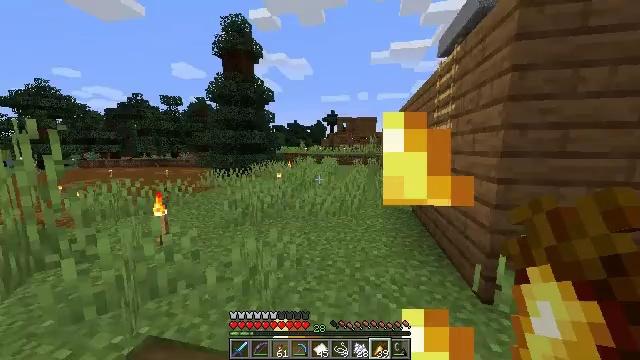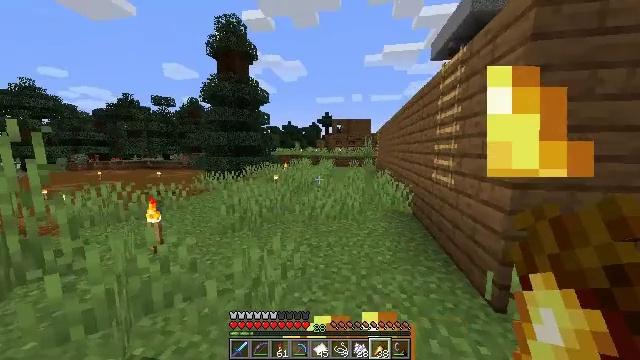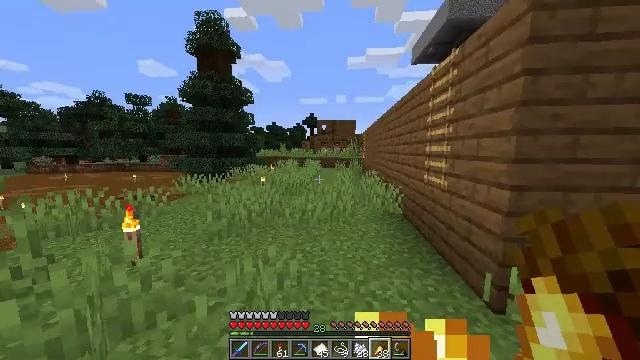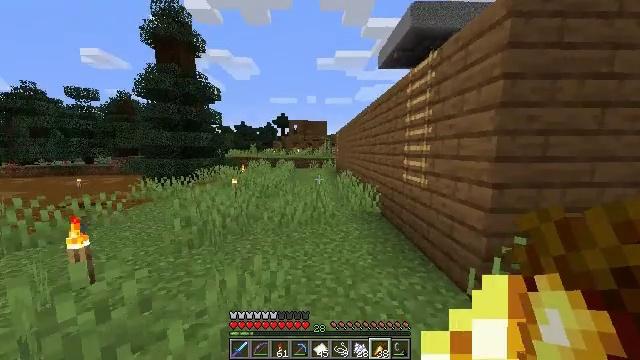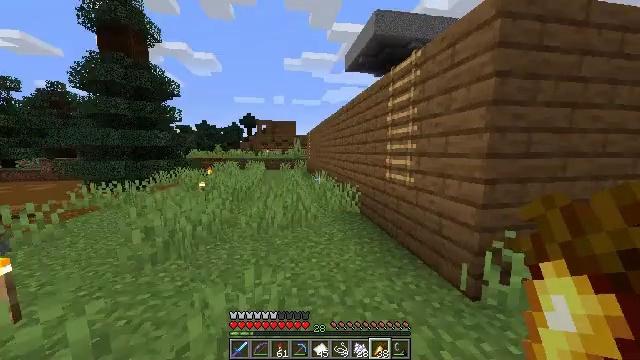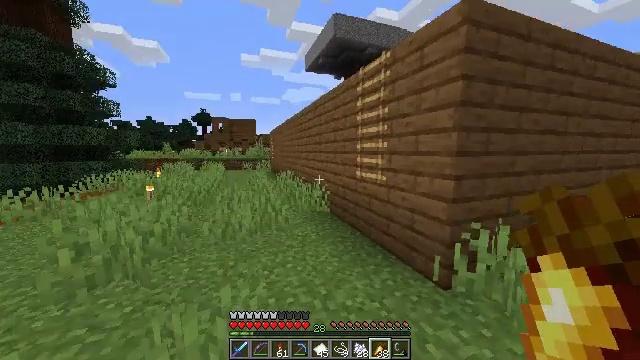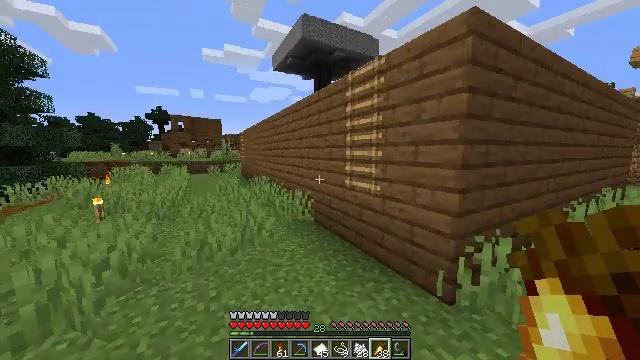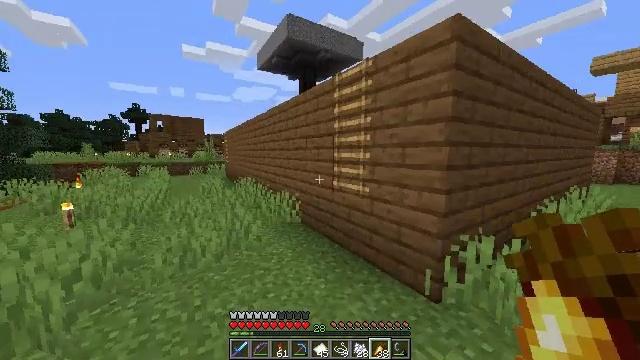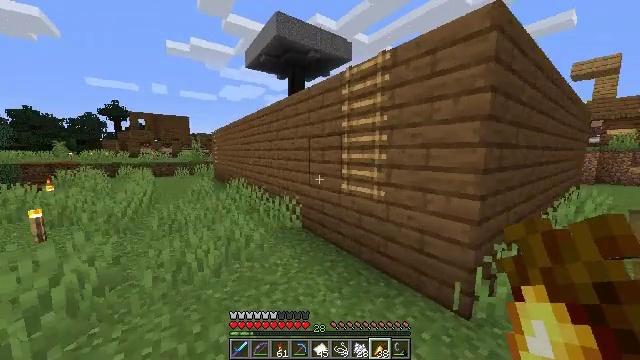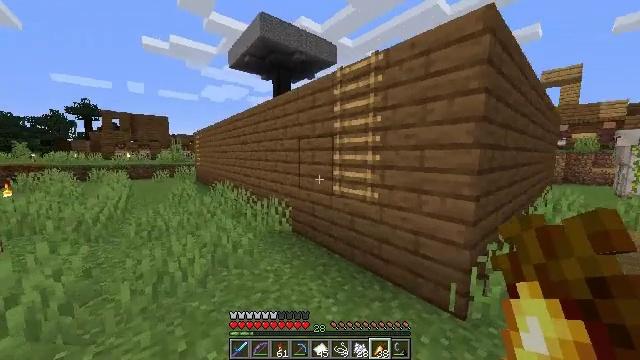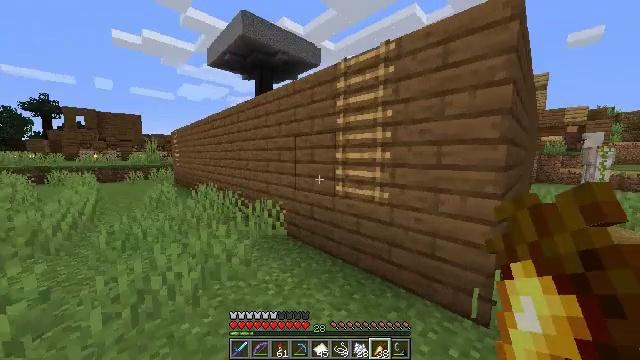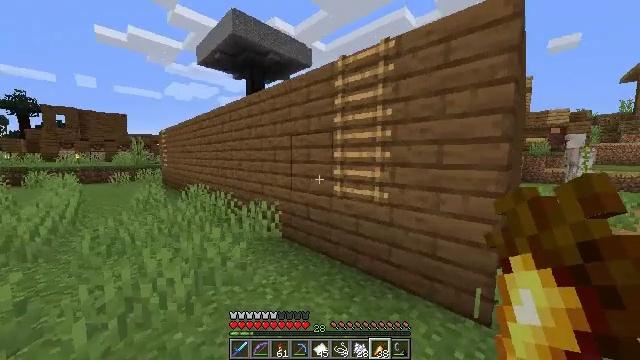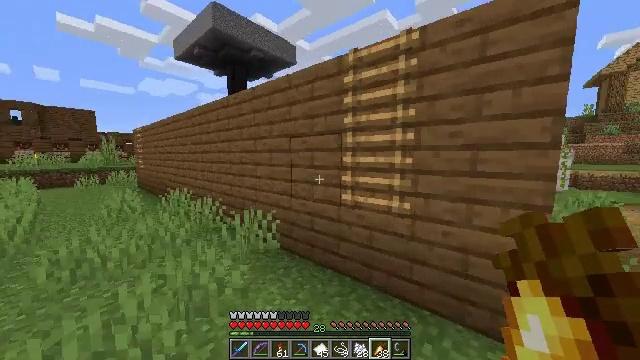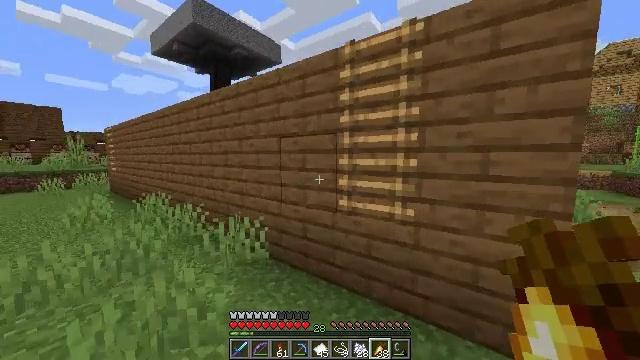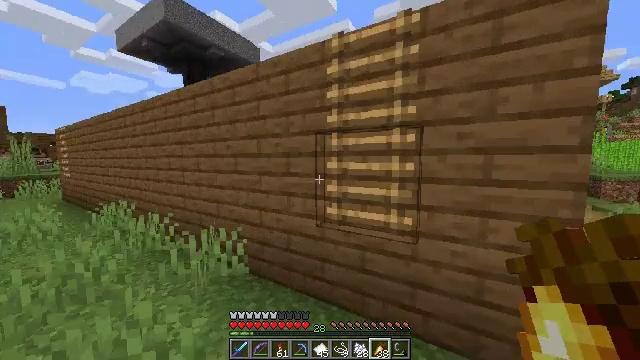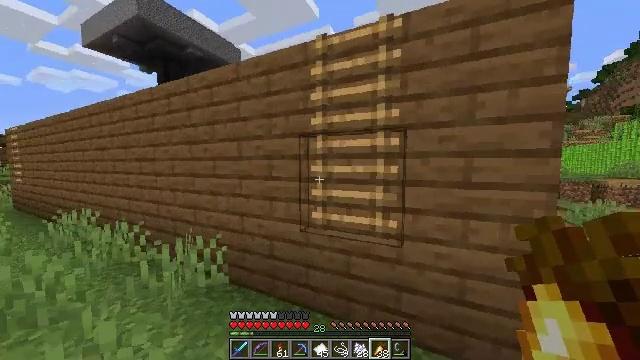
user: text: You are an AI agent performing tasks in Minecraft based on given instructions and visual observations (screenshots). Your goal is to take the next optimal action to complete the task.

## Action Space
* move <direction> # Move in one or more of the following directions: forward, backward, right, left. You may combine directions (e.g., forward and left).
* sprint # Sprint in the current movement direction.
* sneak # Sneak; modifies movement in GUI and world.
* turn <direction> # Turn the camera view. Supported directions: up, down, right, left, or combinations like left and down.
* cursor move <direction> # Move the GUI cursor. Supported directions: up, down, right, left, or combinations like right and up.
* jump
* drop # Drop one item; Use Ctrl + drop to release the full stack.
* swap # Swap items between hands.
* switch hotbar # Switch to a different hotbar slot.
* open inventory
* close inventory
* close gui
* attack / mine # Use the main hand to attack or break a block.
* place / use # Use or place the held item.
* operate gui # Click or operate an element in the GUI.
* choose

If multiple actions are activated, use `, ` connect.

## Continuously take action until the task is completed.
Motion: motion action
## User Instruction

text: Use the crafting table to create a glistering melon slice.
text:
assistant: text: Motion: move forward and move left, sprint, turn right, use / place
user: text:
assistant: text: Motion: move forward and move left, sprint, turn right, use / place
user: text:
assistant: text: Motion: move forward and move left, sprint, turn right
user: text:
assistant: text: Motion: move forward and move left, sprint, turn right
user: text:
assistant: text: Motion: move forward and move left, sprint, turn right
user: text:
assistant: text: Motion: move forward and move left, sprint, turn right
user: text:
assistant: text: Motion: move forward and move left, sprint, turn right
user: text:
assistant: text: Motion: move forward and move left, sprint, turn right
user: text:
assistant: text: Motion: move forward and move left, sprint, turn right
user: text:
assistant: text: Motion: move forward and move left, sprint, turn right
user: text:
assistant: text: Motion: move forward and move left, sprint, turn right
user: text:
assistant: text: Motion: move forward, sprint, turn right
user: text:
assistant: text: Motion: move forward, sprint, turn right
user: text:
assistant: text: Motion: move forward, sprint, turn right
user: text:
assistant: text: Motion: move forward, sprint, turn right
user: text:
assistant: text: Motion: move forward, sprint, turn right, jump
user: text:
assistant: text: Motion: move forward, sprint, turn right, jump
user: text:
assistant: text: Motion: move forward, sprint, turn right and up, jump
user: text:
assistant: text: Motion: move forward, sprint, turn right, jump
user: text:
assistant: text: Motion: move forward and move right, sprint, turn right and up, jump
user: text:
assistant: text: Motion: move forward and move right, sprint, jump
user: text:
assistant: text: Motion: move forward and move right, sprint, jump
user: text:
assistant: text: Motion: move forward and move right, sprint, jump
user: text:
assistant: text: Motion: move forward and move right, sprint, jump
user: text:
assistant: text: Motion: move forward and move right, sprint, jump
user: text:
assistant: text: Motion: move forward and move right, sprint, turn left and down
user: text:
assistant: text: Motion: move forward and move right, sprint, turn left and down
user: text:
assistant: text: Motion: move forward, sprint, turn left and down
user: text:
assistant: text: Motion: move forward, sprint, turn left and down
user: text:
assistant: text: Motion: move forward, sprint, turn left and down